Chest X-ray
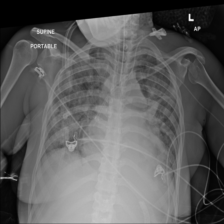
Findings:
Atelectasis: negative
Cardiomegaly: negative
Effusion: negative
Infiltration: negative
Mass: negative
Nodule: negative
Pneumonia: negative
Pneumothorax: negative
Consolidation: negative
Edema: negative
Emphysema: negative
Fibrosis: negative
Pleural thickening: negative
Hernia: negative